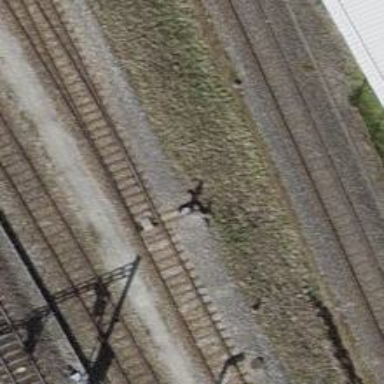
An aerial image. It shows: Railway switch.